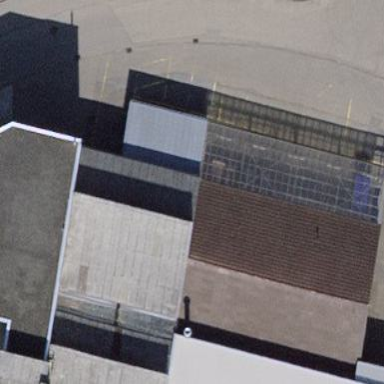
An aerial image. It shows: View of roof of building.